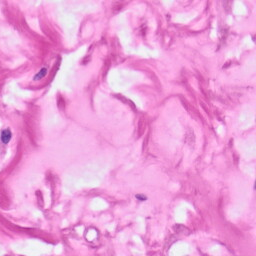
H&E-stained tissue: Pancreatic